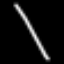
Label: line